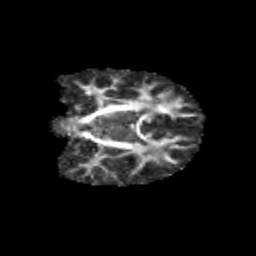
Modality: FA
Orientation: coronal
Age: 11
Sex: female
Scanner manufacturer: siemens
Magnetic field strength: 3 T
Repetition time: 3.8 s
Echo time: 0.07 s